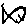
Label: fish